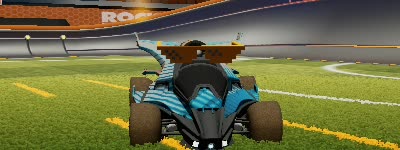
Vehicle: aftershock